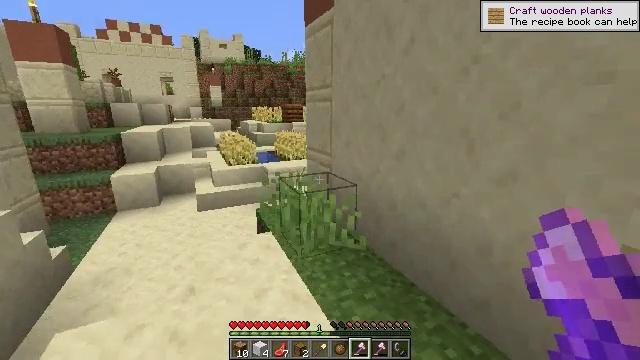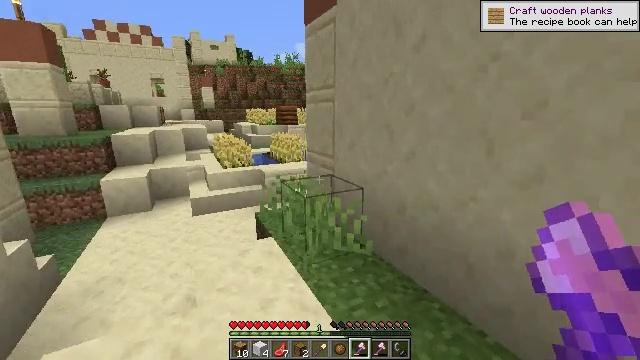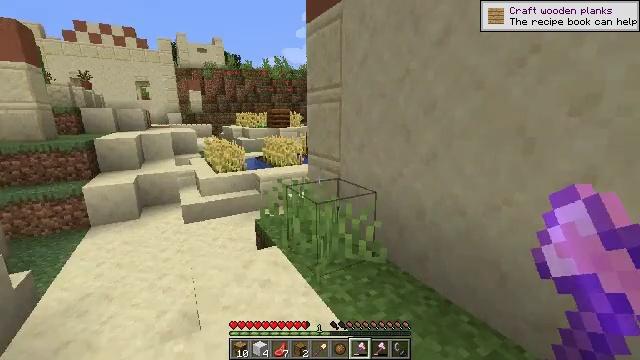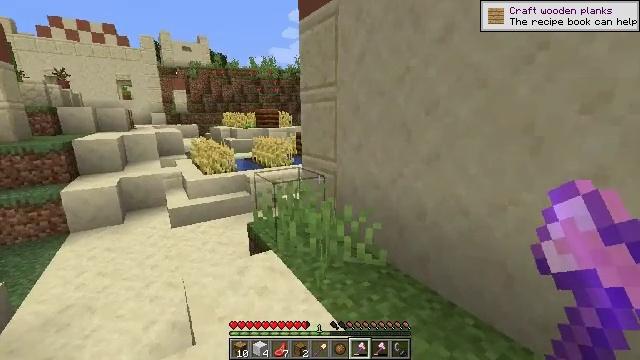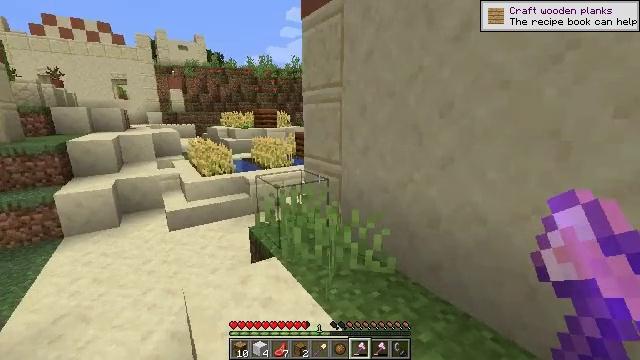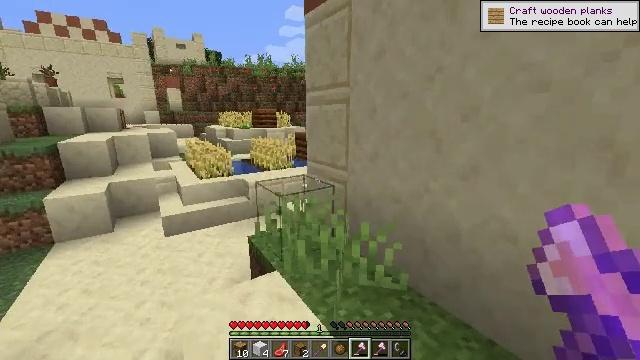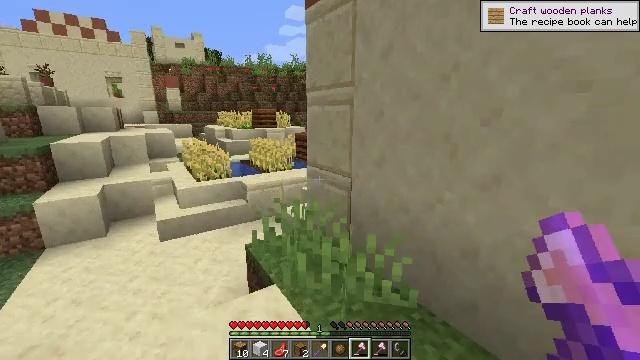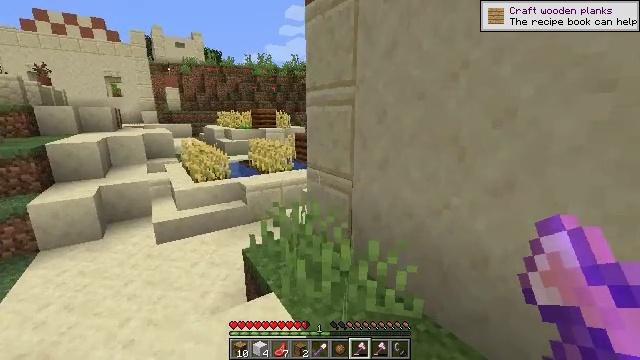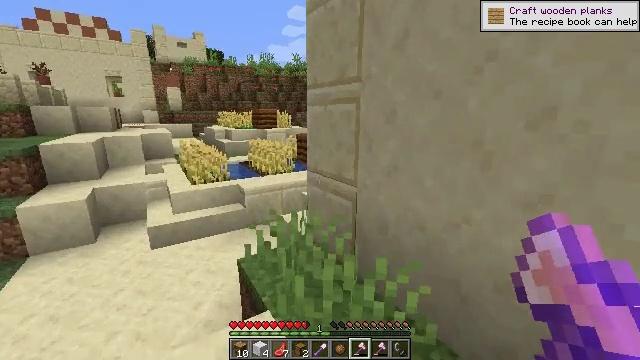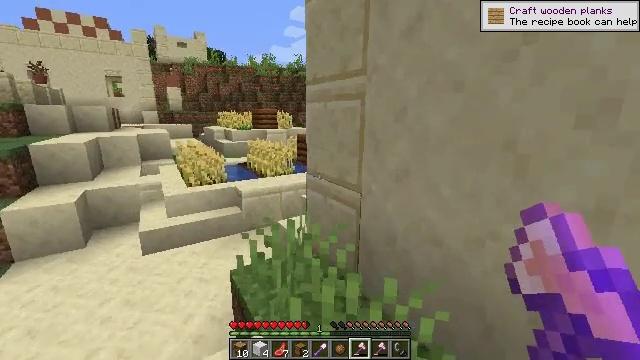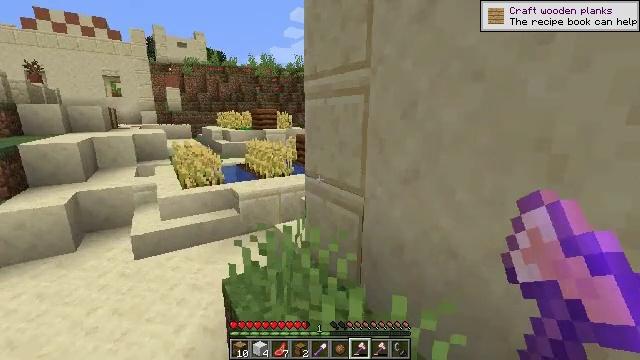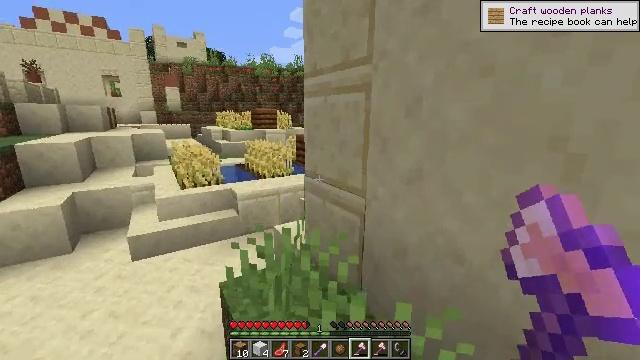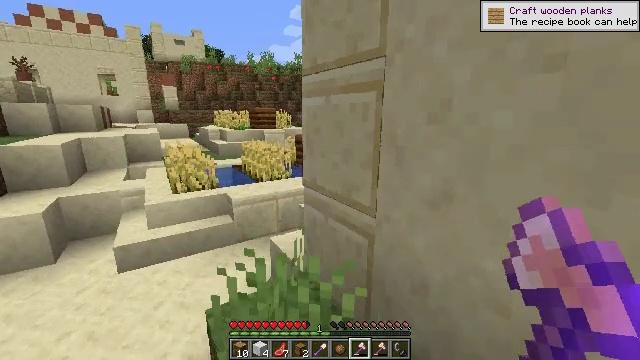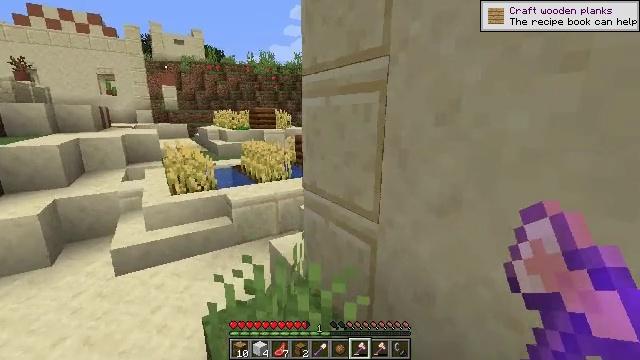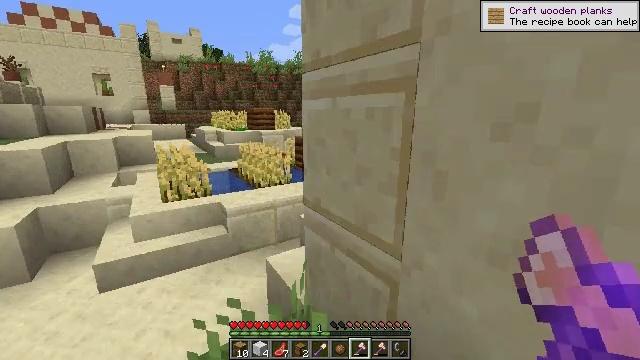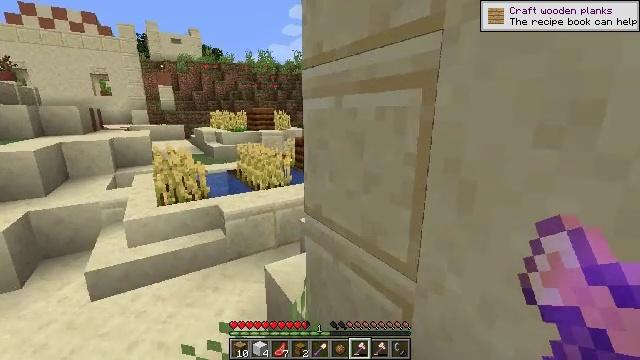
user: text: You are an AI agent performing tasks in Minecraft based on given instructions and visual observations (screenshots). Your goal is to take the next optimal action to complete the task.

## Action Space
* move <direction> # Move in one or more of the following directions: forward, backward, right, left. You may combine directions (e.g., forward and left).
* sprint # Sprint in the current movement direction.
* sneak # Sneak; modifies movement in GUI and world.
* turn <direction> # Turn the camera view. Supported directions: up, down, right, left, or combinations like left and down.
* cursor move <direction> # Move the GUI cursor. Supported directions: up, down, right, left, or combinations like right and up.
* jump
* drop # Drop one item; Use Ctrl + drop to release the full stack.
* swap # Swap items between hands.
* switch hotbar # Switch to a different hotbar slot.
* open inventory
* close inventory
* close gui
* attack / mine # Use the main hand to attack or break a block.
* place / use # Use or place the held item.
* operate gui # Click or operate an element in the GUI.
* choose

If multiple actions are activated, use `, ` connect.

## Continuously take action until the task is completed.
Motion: motion action
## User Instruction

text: Mine a chest to move it.
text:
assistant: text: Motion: move forward and move left, turn right
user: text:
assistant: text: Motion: move forward and move left, turn right
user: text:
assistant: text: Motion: move forward and move left, turn right
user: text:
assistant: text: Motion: move forward
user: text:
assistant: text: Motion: move forward
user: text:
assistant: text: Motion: move forward
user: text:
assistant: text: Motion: move forward
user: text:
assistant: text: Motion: move forward
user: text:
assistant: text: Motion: move forward
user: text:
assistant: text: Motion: move forward
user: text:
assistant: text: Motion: move forward
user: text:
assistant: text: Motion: move forward
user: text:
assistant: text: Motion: move forward
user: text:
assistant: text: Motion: move forward
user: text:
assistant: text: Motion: move forward
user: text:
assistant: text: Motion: move forward and move left
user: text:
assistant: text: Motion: move forward and move left, turn right
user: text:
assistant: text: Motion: move forward and move left, turn right
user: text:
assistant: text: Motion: move forward and move left, turn right
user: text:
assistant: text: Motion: move forward and move left, turn right
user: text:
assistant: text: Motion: move forward and move left, turn right
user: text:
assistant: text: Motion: move forward and move left, turn right
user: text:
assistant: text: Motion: move forward and move left, turn right
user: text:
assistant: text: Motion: move forward and move left, turn right
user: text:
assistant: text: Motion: move forward and move left, turn right
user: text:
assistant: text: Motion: move forward and move left, turn right
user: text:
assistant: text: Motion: move forward and move left, turn right
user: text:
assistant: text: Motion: move forward and move left, turn right
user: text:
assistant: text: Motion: move forward and move left, turn right and up
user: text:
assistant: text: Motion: move forward and move left, turn right and up